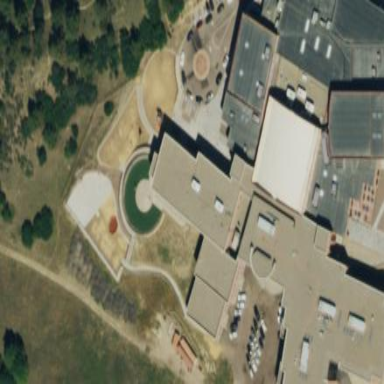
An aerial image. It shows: School building.